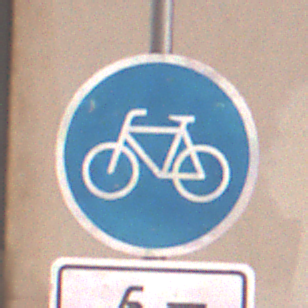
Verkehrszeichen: Radweg
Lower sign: EinspurigeFahrzeugeFrei2
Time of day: Midday
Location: Outdoor (Urban)
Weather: PartlyCloudy
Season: NotSpecified
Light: Natural